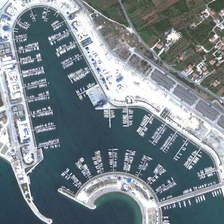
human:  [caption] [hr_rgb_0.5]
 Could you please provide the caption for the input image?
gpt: many boats are in a port near some buildings and many green trees .

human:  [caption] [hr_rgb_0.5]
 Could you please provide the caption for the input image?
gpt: many boats are in a port near some buildings and many green trees .

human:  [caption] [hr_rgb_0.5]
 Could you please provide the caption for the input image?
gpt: many boats are in a port near some buildings and many green trees .

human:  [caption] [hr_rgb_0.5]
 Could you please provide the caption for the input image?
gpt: many boats are in a port near some buildings and many green trees .

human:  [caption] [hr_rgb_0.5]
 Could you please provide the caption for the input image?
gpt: many boats are in a port near some buildings and many green trees .